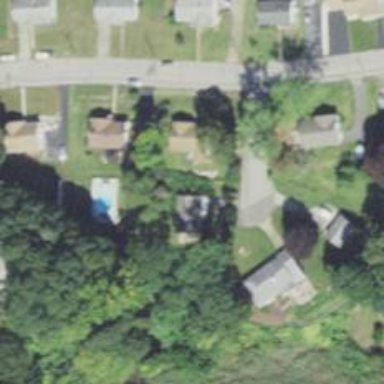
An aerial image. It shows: Residential driveway.